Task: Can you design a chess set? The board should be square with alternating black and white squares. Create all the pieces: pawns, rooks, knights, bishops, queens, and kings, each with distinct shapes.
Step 5219:
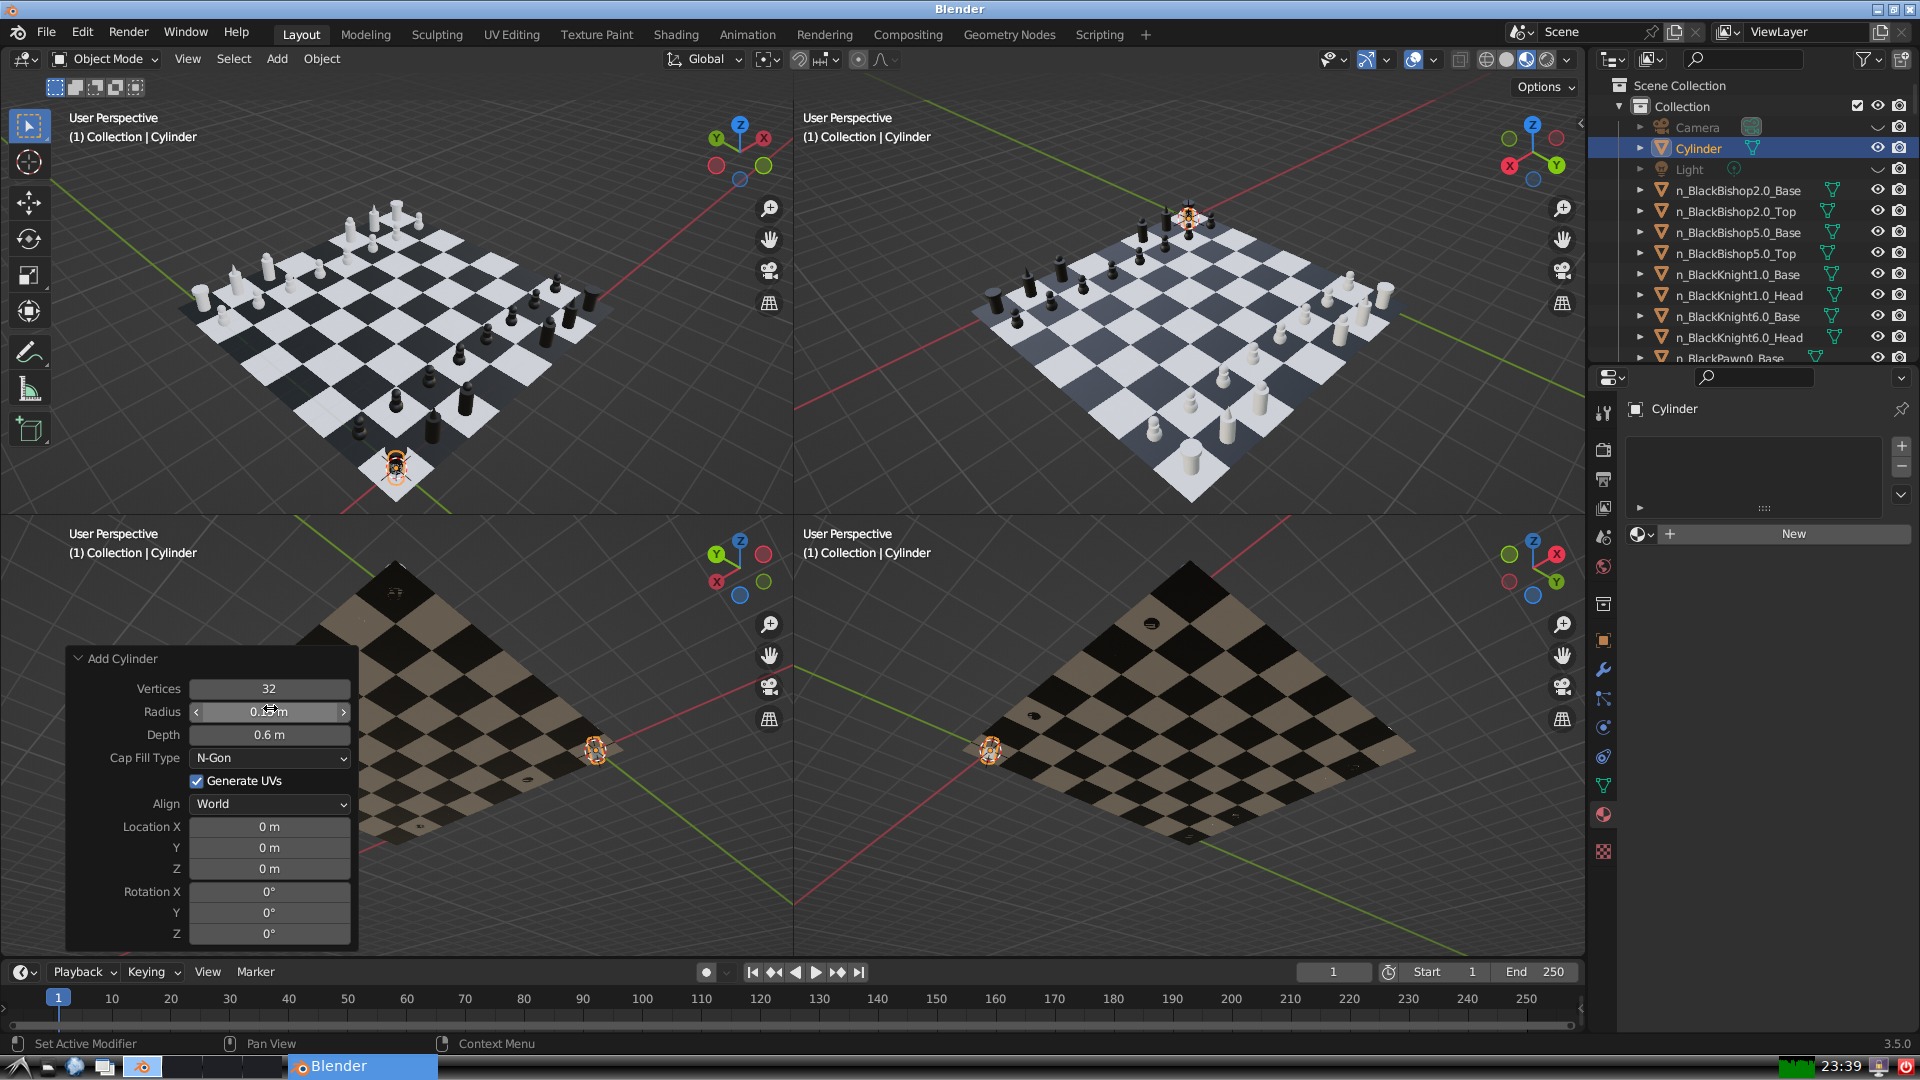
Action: click: no